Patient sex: M
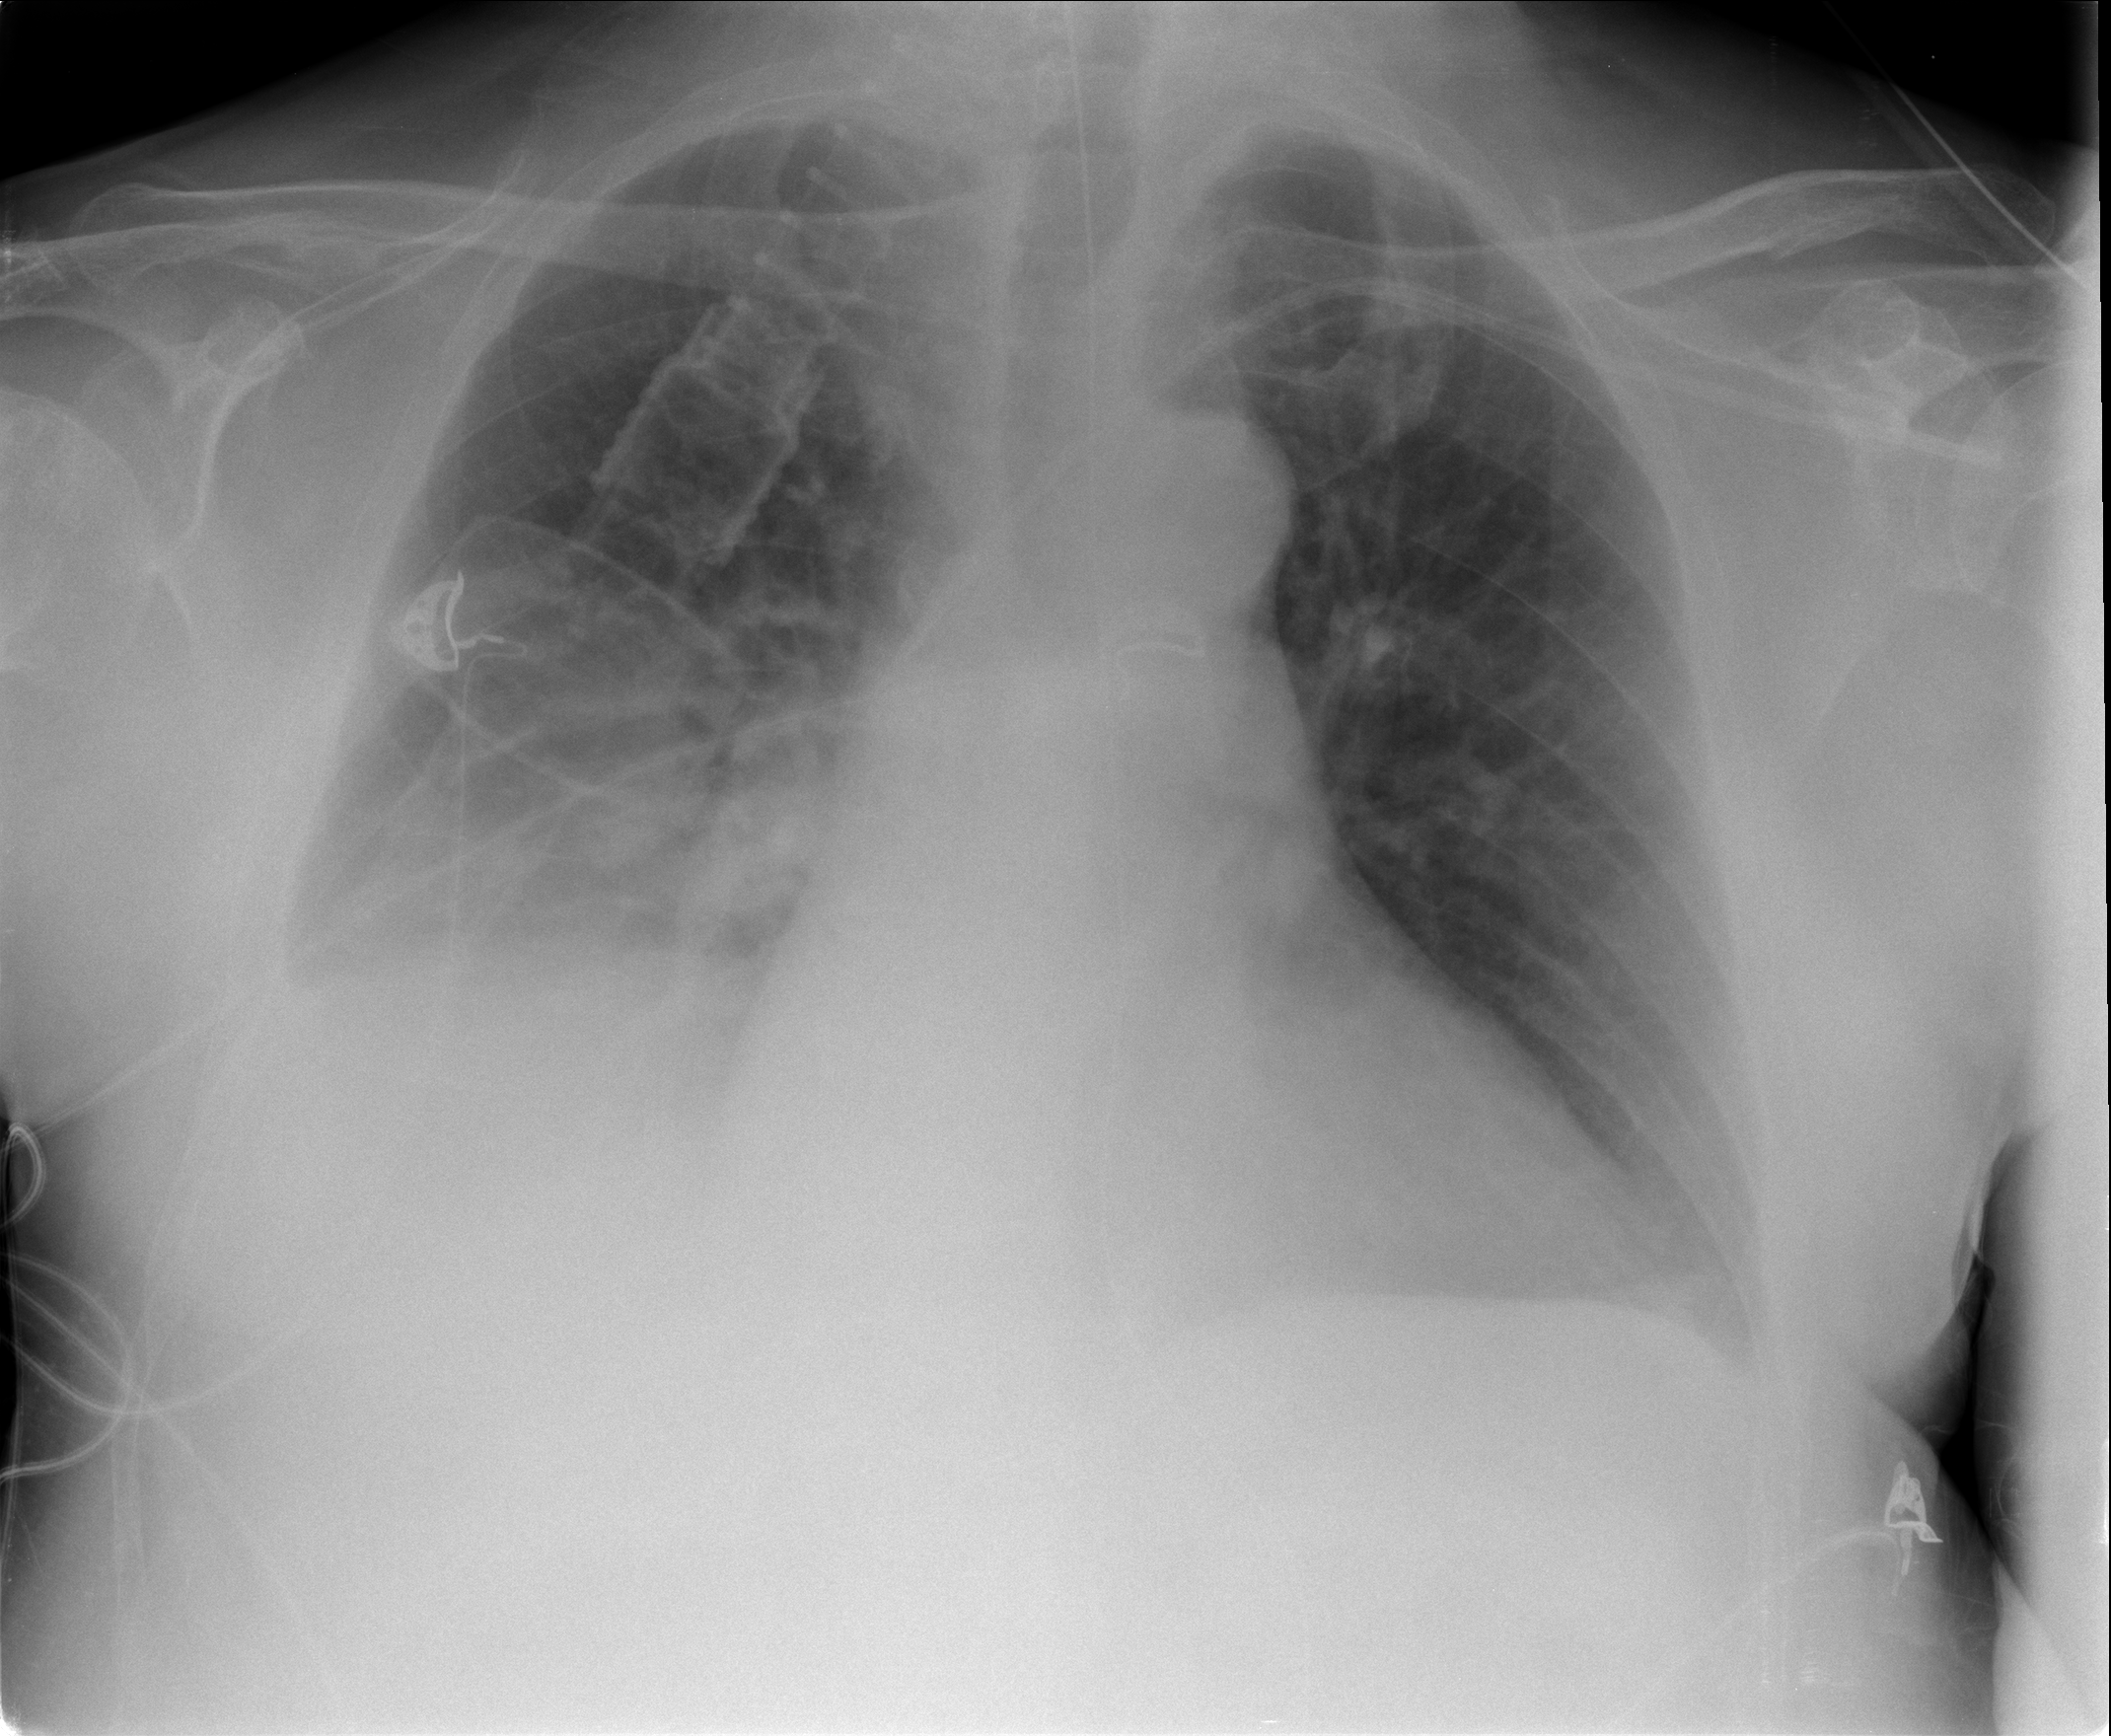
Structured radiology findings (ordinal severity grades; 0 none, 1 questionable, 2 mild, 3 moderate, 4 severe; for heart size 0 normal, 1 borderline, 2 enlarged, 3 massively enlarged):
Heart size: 2
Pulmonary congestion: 2
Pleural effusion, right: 2
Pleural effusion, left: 0
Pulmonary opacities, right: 0
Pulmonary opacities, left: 0
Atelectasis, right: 2
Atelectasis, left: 0